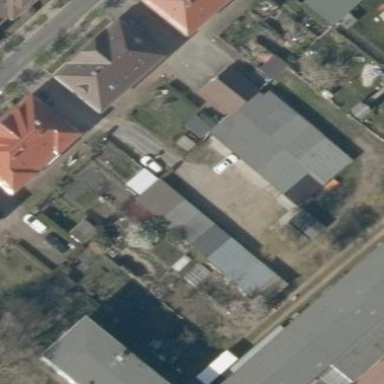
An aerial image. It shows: Group of garages.